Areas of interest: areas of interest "Logistics and Express Delivery"
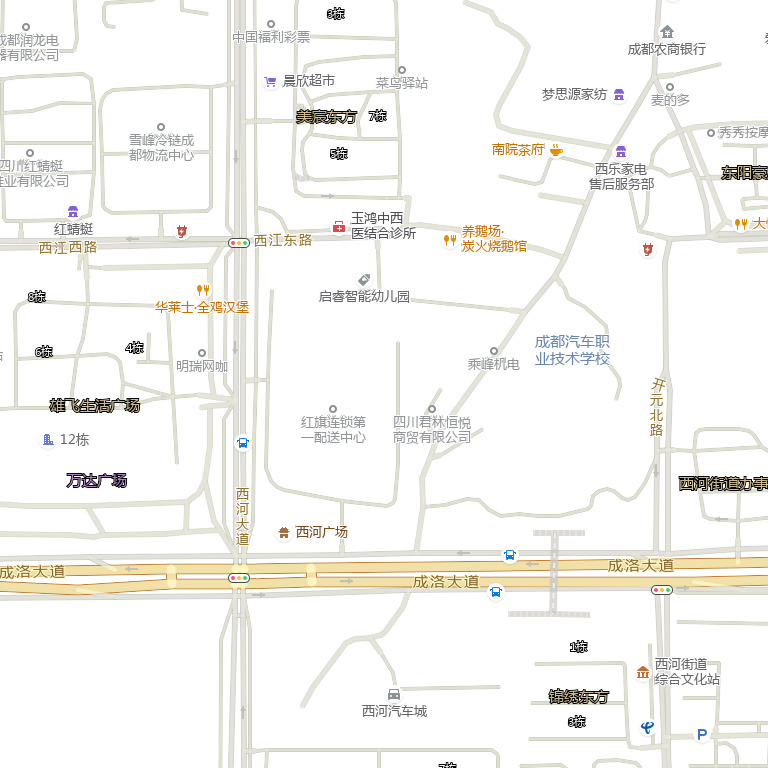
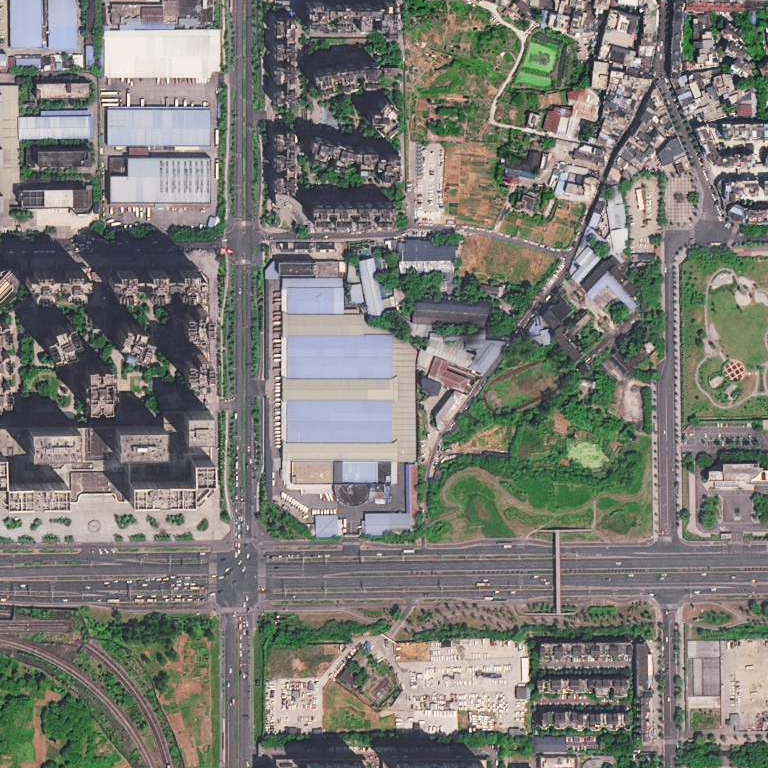